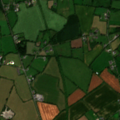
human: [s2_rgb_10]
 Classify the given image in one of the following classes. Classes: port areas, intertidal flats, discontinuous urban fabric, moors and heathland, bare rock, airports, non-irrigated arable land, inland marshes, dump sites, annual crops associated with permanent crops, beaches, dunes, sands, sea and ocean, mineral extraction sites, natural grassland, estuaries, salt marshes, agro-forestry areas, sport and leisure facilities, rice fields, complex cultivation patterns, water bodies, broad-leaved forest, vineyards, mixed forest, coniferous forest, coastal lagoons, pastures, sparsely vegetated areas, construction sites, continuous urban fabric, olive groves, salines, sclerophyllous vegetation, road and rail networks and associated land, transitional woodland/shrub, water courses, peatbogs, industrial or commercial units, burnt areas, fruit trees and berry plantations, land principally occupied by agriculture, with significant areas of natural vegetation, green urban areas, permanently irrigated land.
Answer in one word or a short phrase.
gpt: non-irrigated arable land, pastures